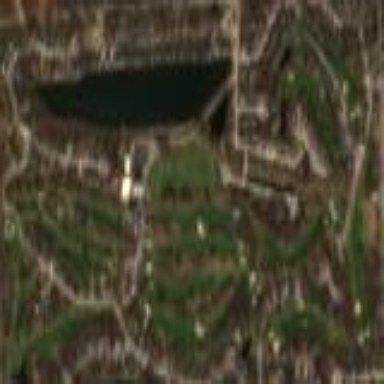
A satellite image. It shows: Golf course surrounded by greenery.